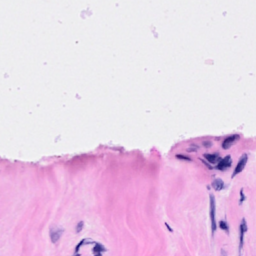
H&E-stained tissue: Breast